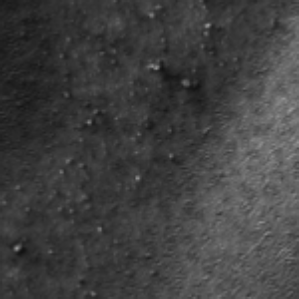
Label: frost